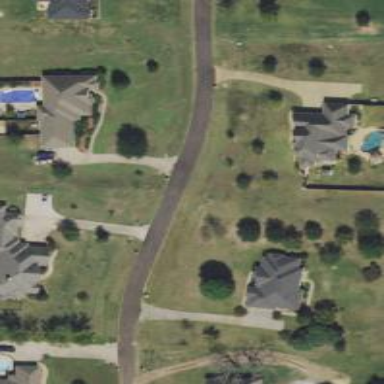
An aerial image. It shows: Driveway.